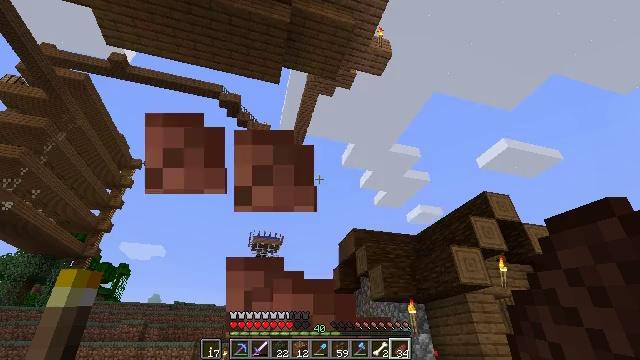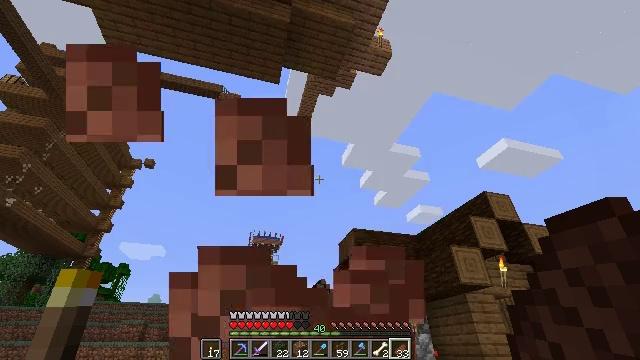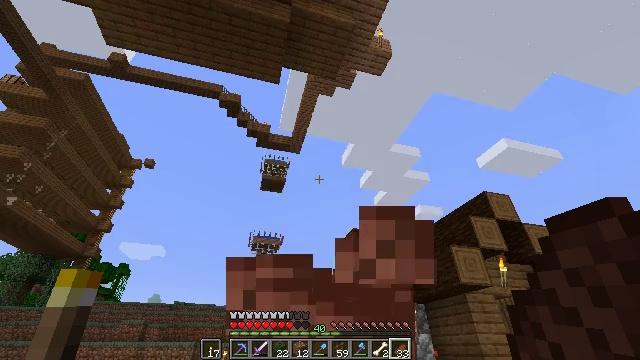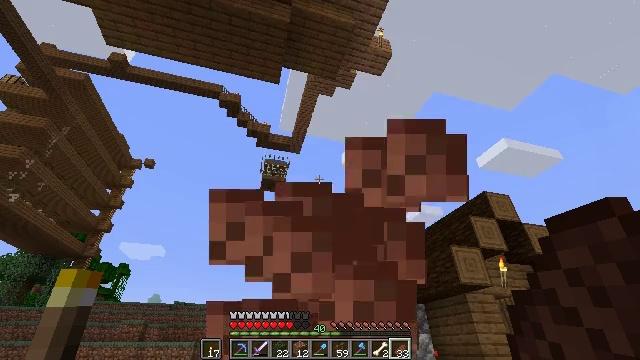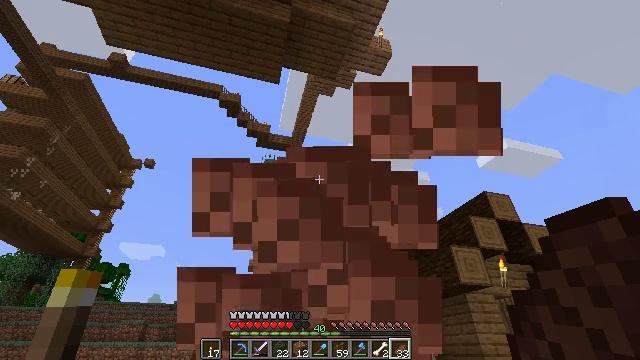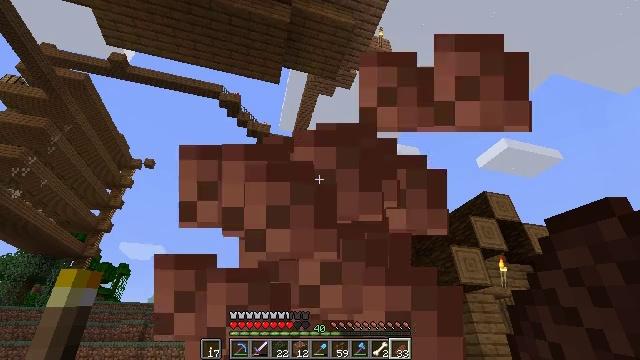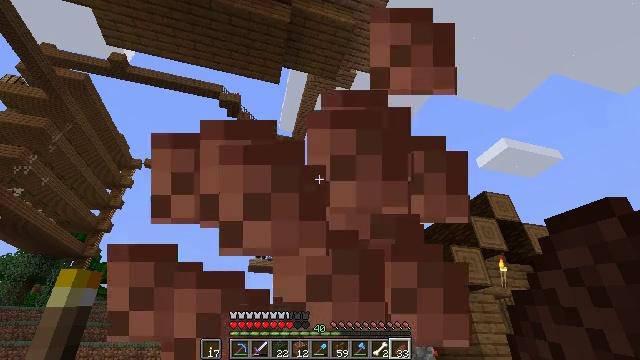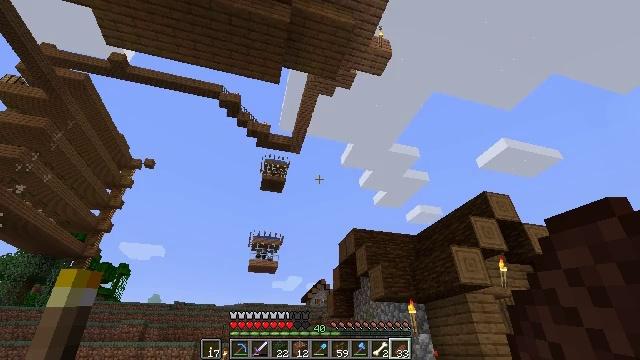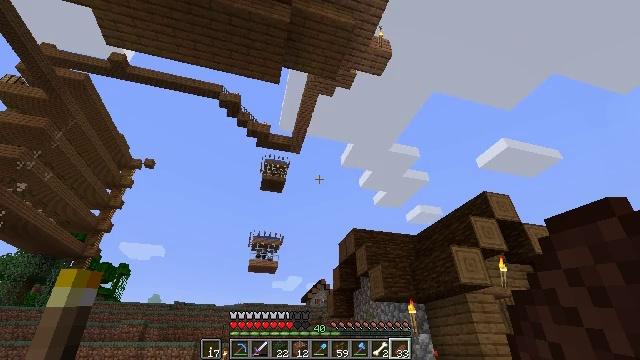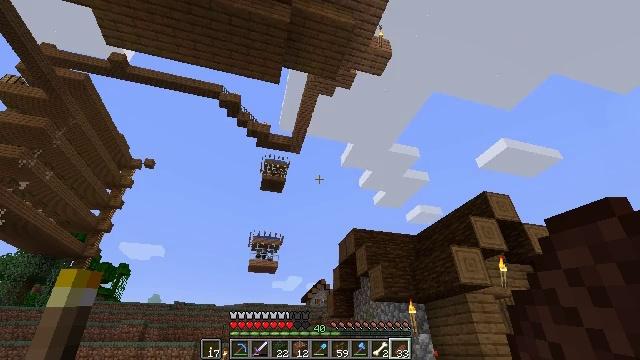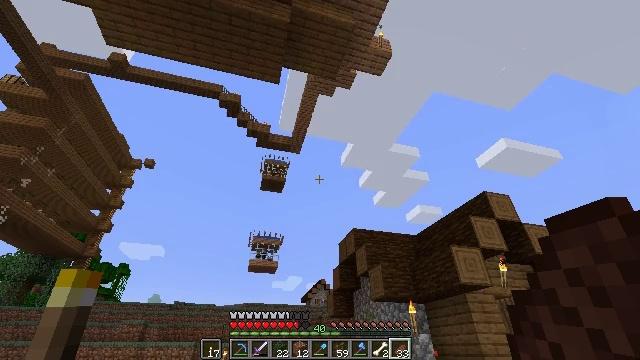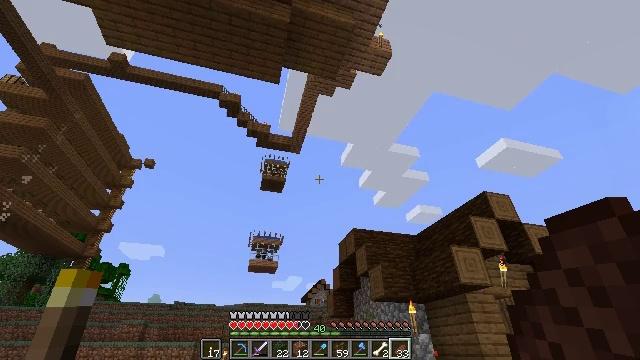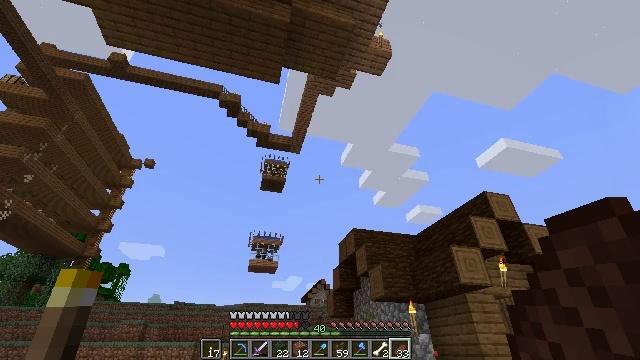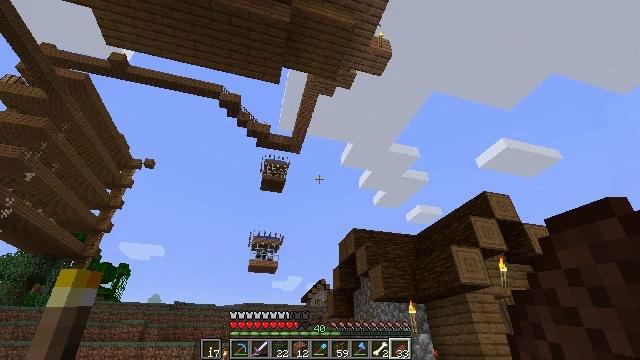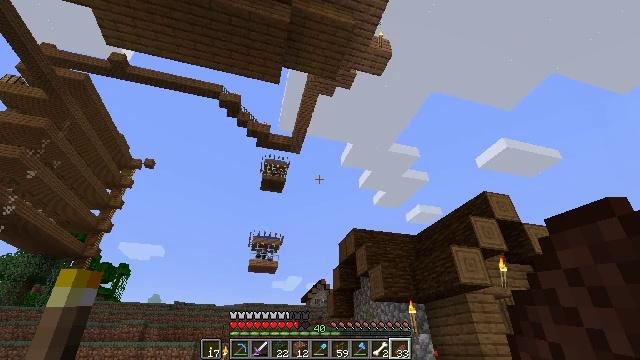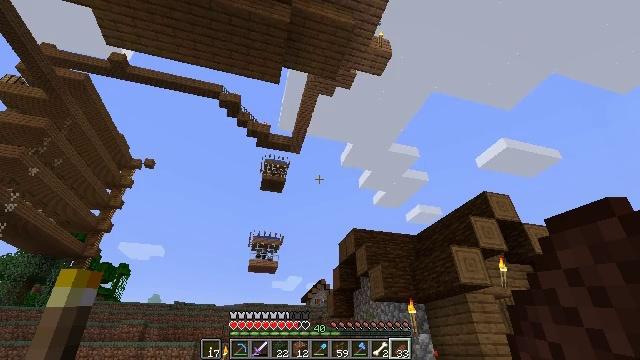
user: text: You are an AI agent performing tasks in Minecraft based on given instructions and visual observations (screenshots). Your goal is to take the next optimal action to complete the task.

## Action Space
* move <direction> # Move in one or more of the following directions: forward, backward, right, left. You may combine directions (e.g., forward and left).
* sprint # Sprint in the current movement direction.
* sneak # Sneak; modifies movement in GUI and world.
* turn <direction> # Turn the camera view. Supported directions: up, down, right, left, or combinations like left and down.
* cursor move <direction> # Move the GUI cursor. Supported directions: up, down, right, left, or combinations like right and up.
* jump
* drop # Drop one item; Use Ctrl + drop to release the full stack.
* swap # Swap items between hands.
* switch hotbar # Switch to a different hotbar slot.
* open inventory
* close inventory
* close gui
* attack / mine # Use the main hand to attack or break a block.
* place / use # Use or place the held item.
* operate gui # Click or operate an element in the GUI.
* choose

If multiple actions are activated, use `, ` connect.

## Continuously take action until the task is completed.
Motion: motion action
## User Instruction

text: Open your inventory and craft spruce planks with spruce logs.
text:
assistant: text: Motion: use / place
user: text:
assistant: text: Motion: use / place
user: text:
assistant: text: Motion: use / place
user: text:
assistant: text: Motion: use / place
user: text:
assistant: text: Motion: use / place
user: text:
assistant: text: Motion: use / place
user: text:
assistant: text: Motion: use / place
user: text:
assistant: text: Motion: use / place
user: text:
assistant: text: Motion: use / place
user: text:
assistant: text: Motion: use / place
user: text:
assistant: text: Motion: use / place
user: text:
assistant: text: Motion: use / place
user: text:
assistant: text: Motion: use / place
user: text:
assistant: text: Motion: use / place
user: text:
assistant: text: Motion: use / place
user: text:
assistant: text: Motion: use / place
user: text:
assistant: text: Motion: use / place
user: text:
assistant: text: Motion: use / place
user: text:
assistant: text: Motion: use / place
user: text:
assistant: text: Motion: use / place
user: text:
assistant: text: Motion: use / place
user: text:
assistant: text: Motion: use / place
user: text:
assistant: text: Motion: use / place
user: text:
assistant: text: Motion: use / place
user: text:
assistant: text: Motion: use / place
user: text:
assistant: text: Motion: use / place
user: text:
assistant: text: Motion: use / place
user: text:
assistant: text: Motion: use / place
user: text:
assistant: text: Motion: use / place
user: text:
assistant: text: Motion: use / place